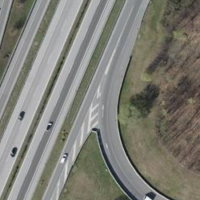
EUNIS habitat code: 57
Species observed at this site:
Corvus cornix